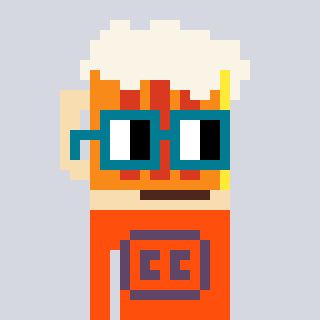
a pixel art character with square dark green glasses, a beer-shaped head and a orange-colored body on a cool background